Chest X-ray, PA view. Patient: 59 years old, sex M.
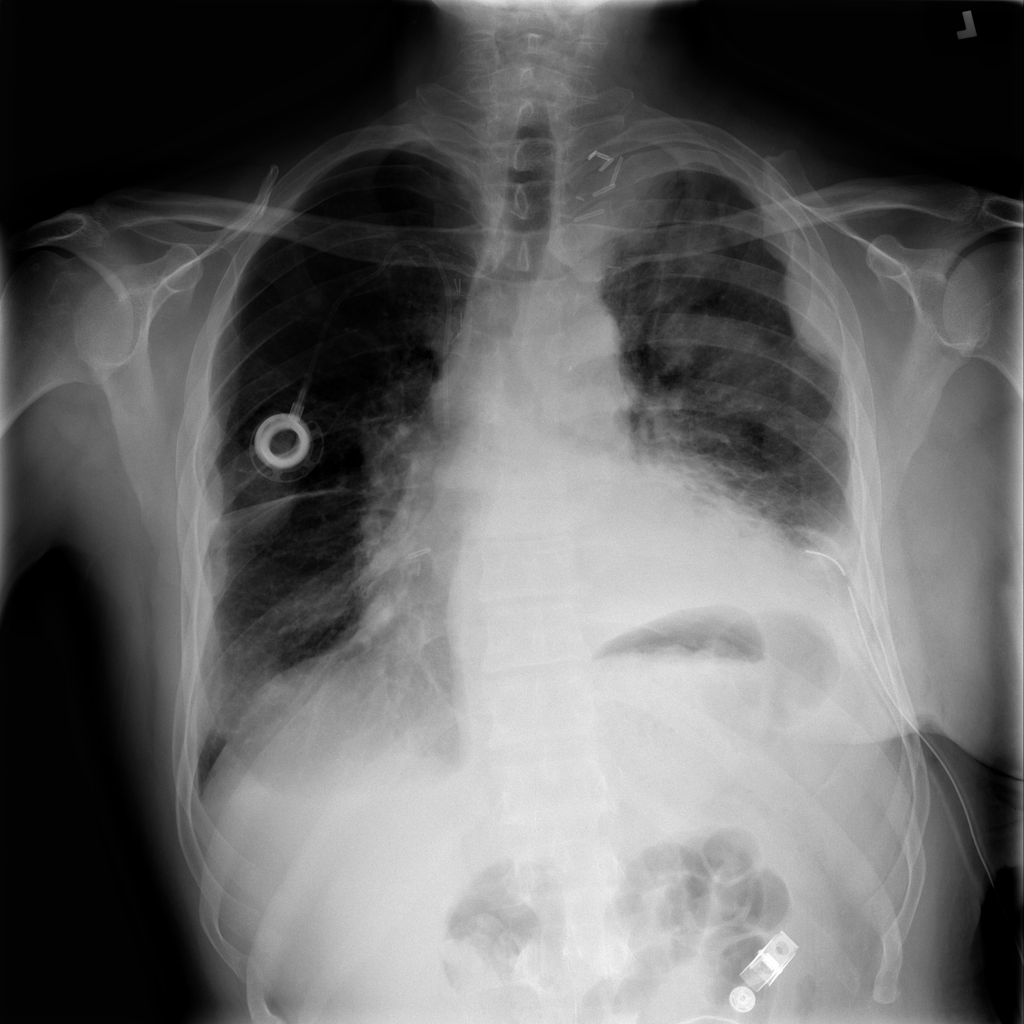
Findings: Consolidation